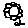
Label: flower